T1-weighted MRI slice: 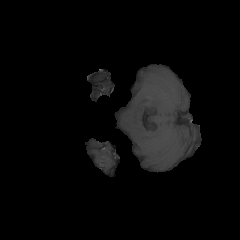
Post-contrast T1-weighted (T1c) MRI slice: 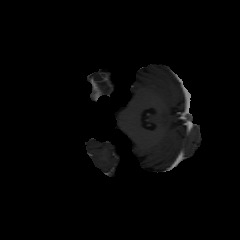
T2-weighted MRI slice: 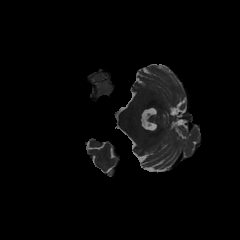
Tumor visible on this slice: yes